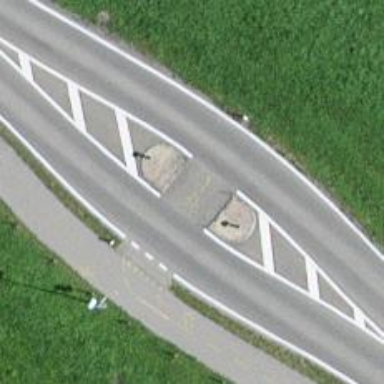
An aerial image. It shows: Traffic calming island.